Question: I am trying to use NuGet Package Restore with . It is working partially for me.
Where this is coming from: <URL>

My Solution2 has asp.net website[Project1 in above image] that has another nuget package installed. Now another developer opens the Solution2 via VS2010, the automatic restore works for Library projects in Solution1. It gets all missing packages for Library projects that is referenced in this Solution2 and I see them in Solution1/packages folder.
But for Website it says external dlls i.e. pacakages missing. The issue I think is because website doesn't have a .csproj file and so it doesn't know things needs to be restored.(<URL>
Making it work partially:
- Added packages/repositories.config to website solution (<URL>- Another developer goes to VSS and get that packages folder manually. Now when he builds the solution, the Package Manager Console prompts for restore i.e. has "Restore" button. On clicking it will bring the AjaxControlToolkit.
- Is the above approach the only and best available for Websites?
-
Any ideas on above issues?
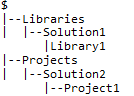
Answer: For adding Solution level "packages" folder with repositories.config to VS Solution Explorer, I created a Solution folder and added repositories.config.
That created packages folder in the SourceSafe when I checked-in the solution.
I also found someone pointing the same <URL>.
I think the newer nuget is restoring the packages. But one other trick for nuget to add the dll to the bin folder it to check-in the .refresh files for AjaxControlToolkit and its dependent packages.